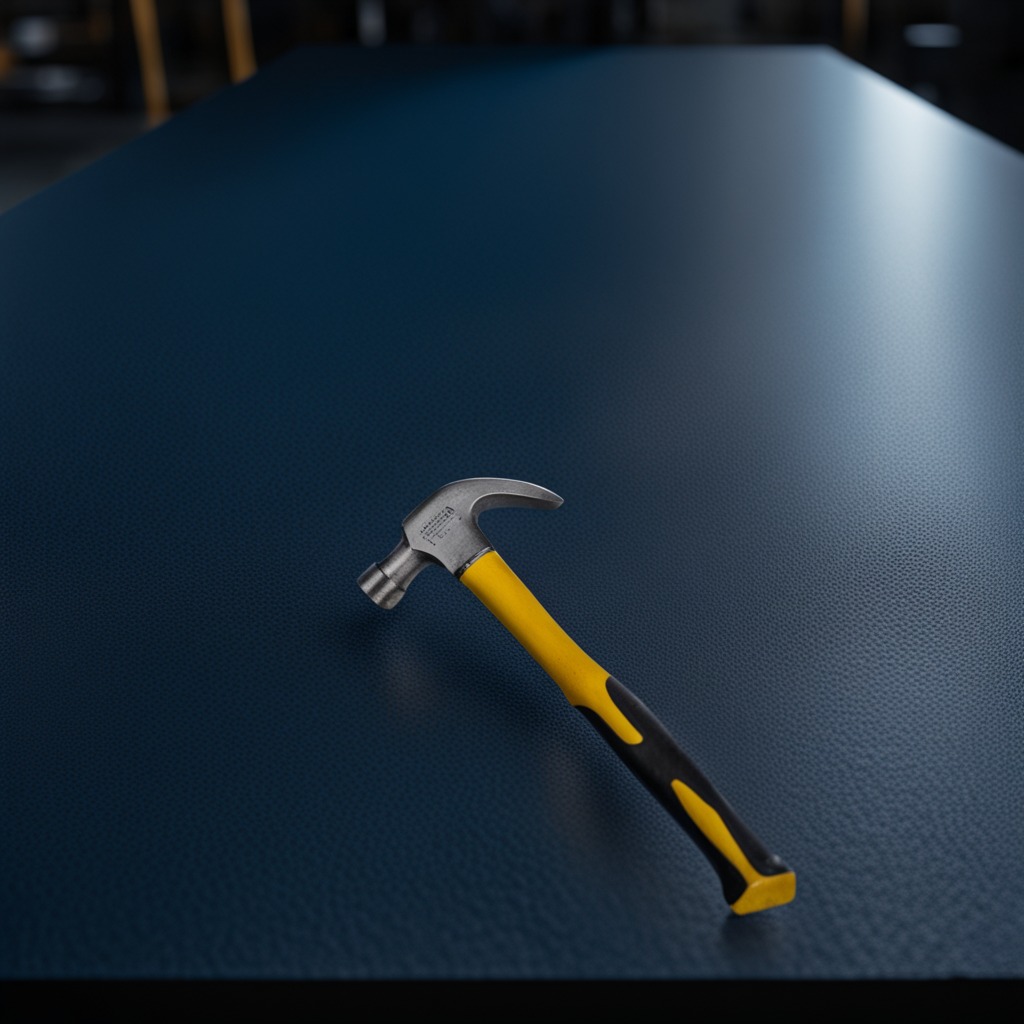
A hammer lies on the granite tabletop.